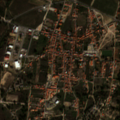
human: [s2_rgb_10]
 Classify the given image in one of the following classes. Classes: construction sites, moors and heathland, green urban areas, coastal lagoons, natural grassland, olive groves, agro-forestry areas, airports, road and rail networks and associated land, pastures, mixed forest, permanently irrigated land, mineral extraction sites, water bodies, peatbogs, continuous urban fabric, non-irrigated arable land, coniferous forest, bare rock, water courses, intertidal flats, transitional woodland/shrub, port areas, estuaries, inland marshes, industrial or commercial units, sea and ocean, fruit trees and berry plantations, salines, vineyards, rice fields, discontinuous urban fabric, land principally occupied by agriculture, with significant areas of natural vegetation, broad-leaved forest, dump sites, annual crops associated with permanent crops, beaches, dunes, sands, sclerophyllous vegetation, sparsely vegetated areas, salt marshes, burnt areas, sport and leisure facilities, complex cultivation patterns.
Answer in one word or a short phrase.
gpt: discontinuous urban fabric, complex cultivation patterns, broad-leaved forest